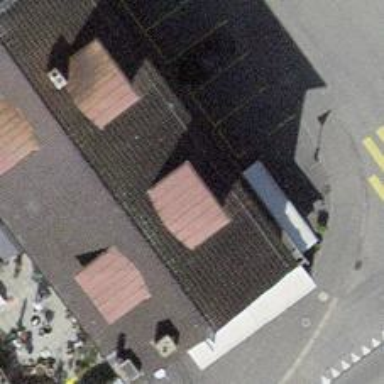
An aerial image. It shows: Bakery.